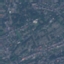
Land use / land cover: Residential